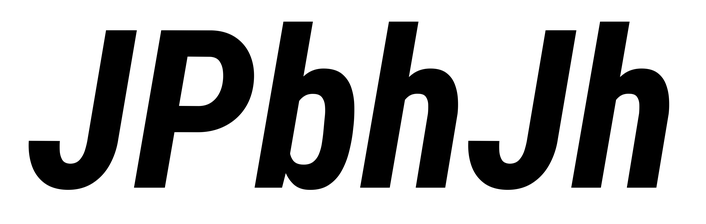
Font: Roboto-Italic_Condensed_Bold_Italic